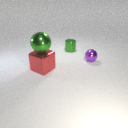
large red metal cube in front of small purple metal sphere